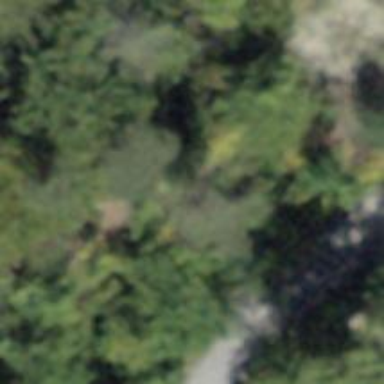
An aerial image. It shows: Bench.